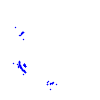
Particle: kaon